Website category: university
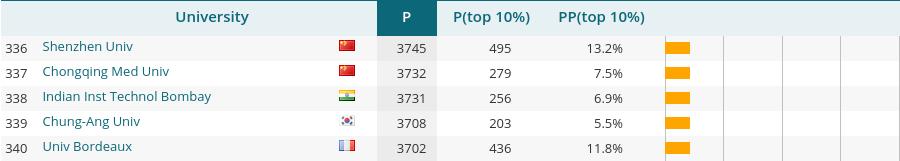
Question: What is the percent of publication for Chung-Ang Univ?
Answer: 5.5%

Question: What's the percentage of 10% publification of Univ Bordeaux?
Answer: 11.8%

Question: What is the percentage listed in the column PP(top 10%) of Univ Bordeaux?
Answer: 11.8%

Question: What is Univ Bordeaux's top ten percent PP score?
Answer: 11.8%

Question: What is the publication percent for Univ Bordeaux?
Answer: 11.8%

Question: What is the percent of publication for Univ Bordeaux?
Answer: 11.8%

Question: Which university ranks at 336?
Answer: Shenzhen Univ

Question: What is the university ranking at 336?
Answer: Shenzhen Univ

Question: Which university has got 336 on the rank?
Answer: Shenzhen Univ

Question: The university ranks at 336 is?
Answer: Shenzhen Univ

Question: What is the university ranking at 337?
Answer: Chongqing Med Univ

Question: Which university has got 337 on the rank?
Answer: Chongqing Med Univ

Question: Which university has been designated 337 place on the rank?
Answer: Chongqing Med Univ

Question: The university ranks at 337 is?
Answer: Chongqing Med Univ

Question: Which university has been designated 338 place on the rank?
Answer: Indian Inst Technol Bombay

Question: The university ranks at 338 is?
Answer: Indian Inst Technol Bombay

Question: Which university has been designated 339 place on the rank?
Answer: Chung-Ang Univ

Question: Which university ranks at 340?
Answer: Univ Bordeaux

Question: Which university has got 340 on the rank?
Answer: Univ Bordeaux

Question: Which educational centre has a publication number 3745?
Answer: Shenzhen Univ

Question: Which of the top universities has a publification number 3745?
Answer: Shenzhen Univ

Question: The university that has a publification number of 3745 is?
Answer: Shenzhen Univ

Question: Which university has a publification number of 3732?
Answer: Chongqing Med Univ

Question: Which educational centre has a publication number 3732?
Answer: Chongqing Med Univ

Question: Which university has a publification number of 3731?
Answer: Indian Inst Technol Bombay

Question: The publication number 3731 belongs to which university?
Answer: Indian Inst Technol Bombay

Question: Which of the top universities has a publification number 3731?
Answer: Indian Inst Technol Bombay

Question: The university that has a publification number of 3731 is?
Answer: Indian Inst Technol Bombay

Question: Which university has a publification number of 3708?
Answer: Chung-Ang Univ

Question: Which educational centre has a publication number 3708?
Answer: Chung-Ang Univ

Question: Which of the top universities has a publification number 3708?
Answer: Chung-Ang Univ

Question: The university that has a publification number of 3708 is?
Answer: Chung-Ang Univ

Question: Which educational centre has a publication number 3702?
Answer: Univ Bordeaux

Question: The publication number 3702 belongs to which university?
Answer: Univ Bordeaux

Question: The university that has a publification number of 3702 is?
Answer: Univ Bordeaux

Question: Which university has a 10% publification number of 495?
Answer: Shenzhen Univ

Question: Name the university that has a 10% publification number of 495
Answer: Shenzhen Univ

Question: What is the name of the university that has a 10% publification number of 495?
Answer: Shenzhen Univ

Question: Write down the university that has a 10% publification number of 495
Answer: Shenzhen Univ

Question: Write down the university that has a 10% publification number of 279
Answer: Chongqing Med Univ

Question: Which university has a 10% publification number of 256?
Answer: Indian Inst Technol Bombay

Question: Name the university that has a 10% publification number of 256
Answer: Indian Inst Technol Bombay

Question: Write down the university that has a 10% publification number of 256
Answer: Indian Inst Technol Bombay

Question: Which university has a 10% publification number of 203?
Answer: Chung-Ang Univ

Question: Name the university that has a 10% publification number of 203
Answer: Chung-Ang Univ

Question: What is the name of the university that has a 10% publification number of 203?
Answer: Chung-Ang Univ

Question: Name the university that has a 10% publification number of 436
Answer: Univ Bordeaux

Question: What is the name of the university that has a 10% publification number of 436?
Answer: Univ Bordeaux